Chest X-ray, PA view. Patient: 73 years old, sex M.
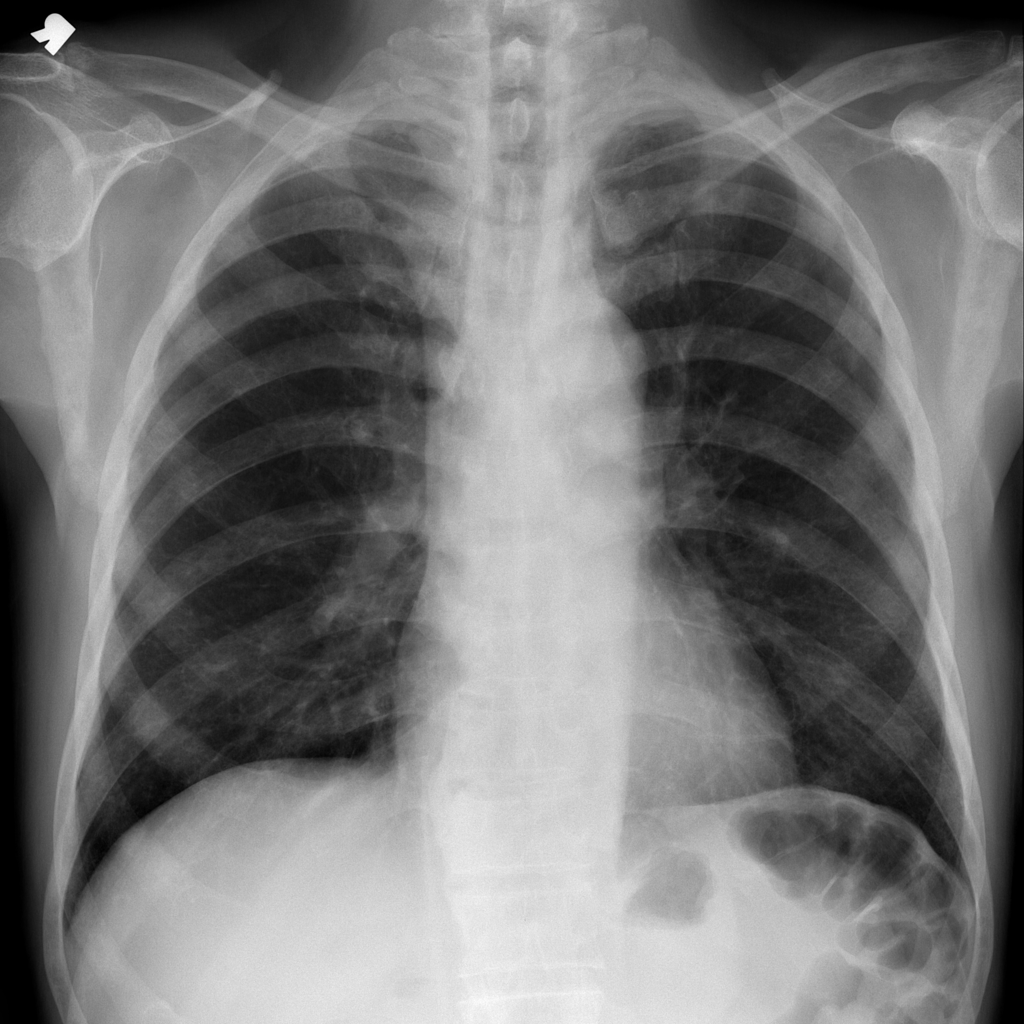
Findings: No Finding